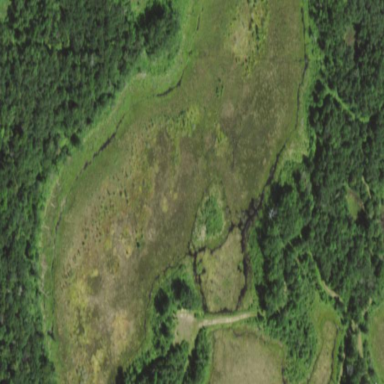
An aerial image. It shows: Peaceful pond surrounded by nature.